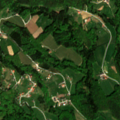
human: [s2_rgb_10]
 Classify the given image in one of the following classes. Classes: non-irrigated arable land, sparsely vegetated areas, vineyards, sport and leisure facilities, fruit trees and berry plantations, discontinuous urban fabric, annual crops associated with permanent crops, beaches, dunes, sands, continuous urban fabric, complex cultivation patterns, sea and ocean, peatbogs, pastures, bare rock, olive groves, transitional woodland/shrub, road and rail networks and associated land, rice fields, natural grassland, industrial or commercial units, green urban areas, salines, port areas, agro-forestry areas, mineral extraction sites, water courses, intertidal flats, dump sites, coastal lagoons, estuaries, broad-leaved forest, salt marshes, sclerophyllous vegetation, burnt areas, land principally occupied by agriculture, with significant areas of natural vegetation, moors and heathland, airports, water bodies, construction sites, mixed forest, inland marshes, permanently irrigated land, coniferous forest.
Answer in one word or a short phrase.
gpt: complex cultivation patterns, broad-leaved forest